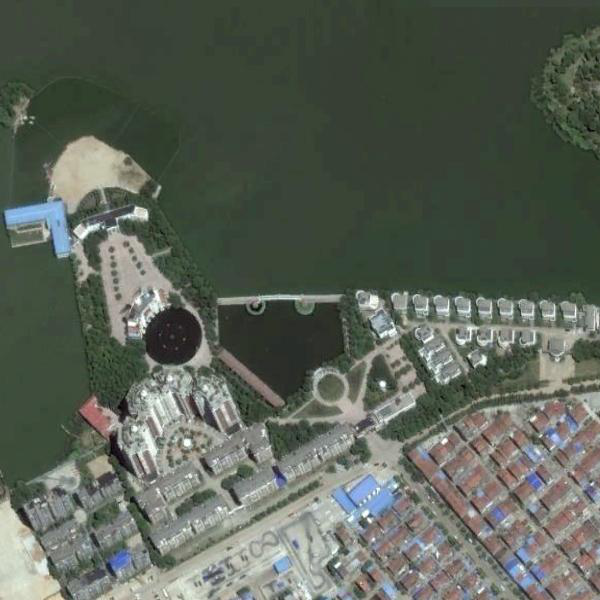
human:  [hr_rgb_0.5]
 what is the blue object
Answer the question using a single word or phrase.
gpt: building